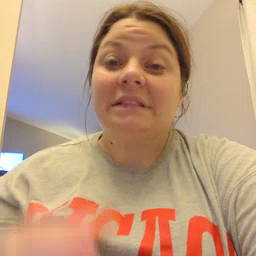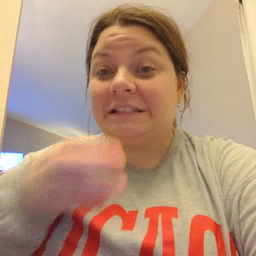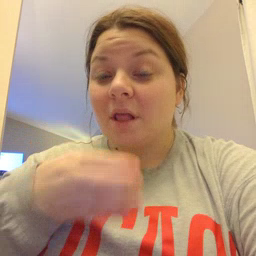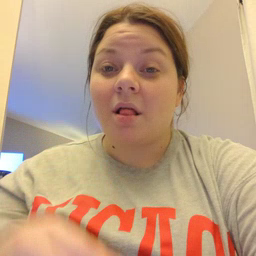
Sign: cereal